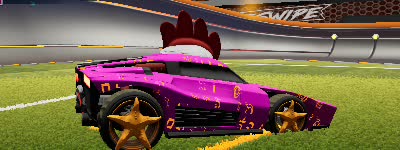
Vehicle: breakout